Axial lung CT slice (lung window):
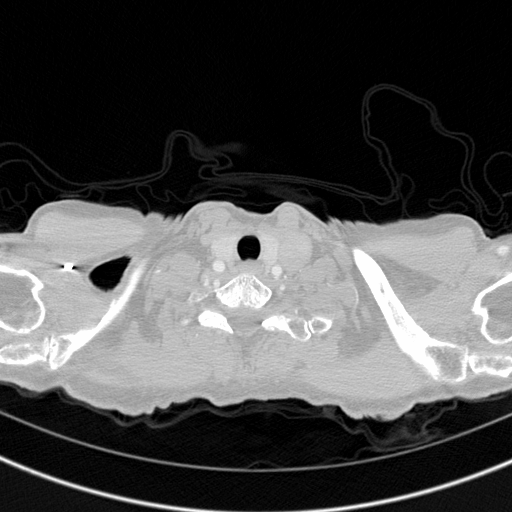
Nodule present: no